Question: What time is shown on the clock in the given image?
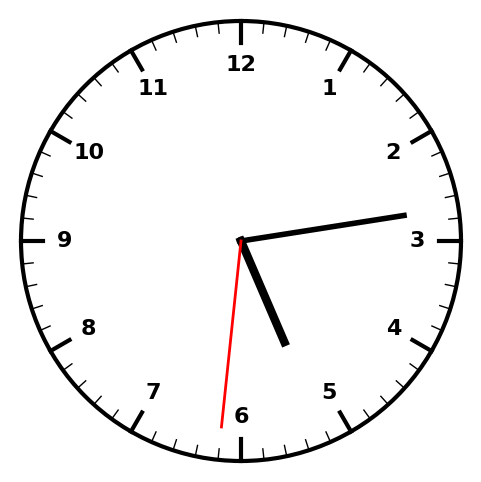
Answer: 05:13:31